Interaction volume radius: 10 \u00c5
Interaction volume height: 10 \u00c5
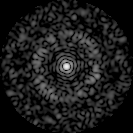
Disorder parameter: 0.8257